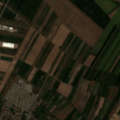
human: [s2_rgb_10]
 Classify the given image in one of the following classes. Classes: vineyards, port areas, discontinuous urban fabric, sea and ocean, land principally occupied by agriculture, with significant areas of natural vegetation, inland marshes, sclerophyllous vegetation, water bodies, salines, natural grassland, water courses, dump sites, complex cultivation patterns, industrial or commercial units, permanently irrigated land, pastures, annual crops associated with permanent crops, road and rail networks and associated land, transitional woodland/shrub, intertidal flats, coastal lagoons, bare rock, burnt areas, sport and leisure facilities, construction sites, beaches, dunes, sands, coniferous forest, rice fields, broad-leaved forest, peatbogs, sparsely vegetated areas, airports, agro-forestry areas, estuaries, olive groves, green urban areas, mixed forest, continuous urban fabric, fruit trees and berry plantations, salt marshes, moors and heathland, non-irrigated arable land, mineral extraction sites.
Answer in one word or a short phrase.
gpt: discontinuous urban fabric, non-irrigated arable land, complex cultivation patterns